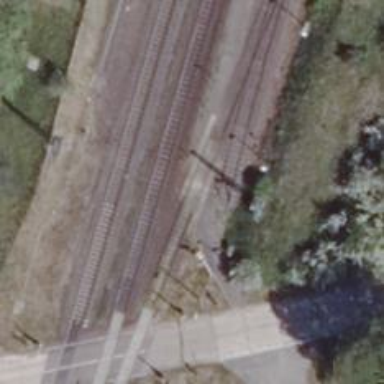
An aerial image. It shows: Crossing for the railway.